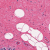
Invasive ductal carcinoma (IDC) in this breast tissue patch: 0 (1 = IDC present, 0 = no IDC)